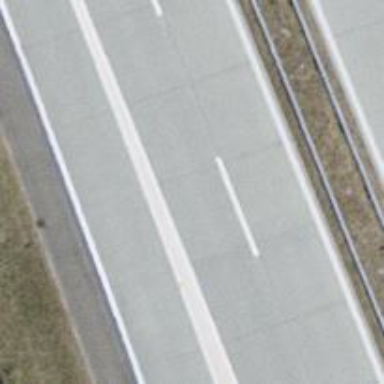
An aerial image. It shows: Asphalt motorway.